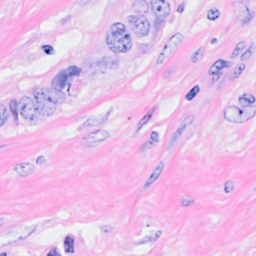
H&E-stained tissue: Breast